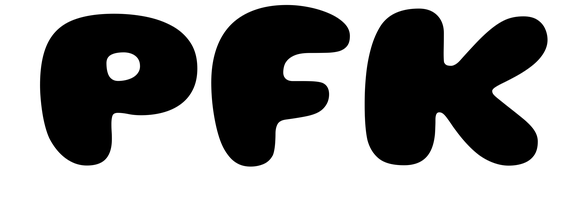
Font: Gluten_ExtraBold